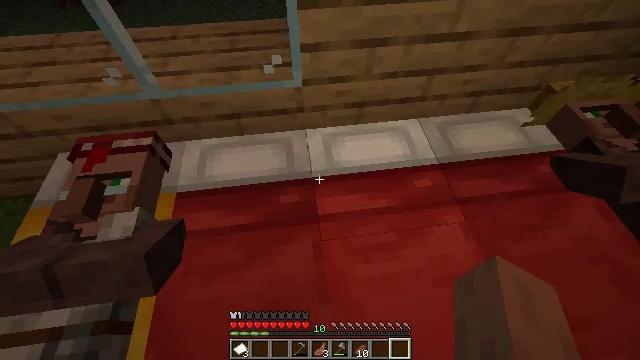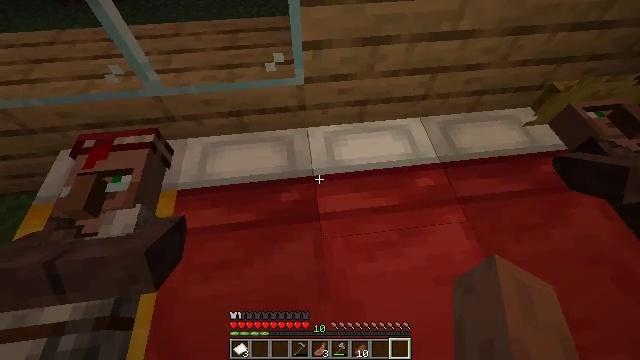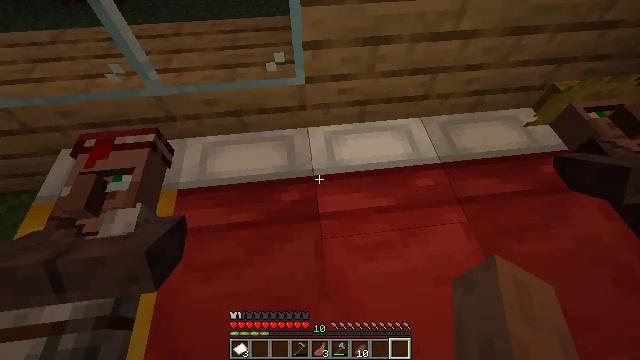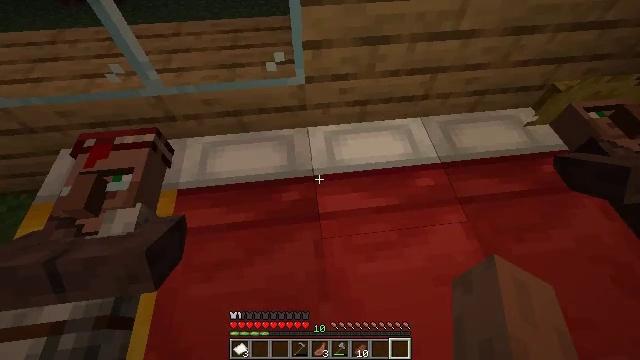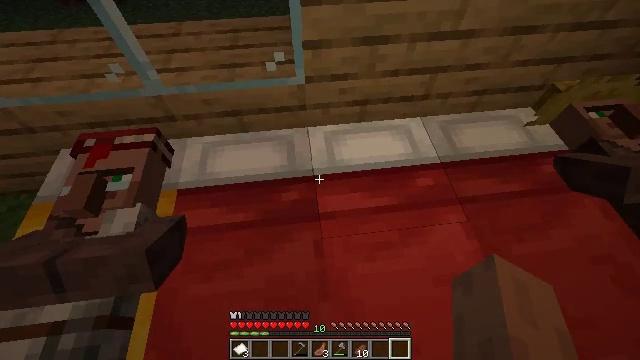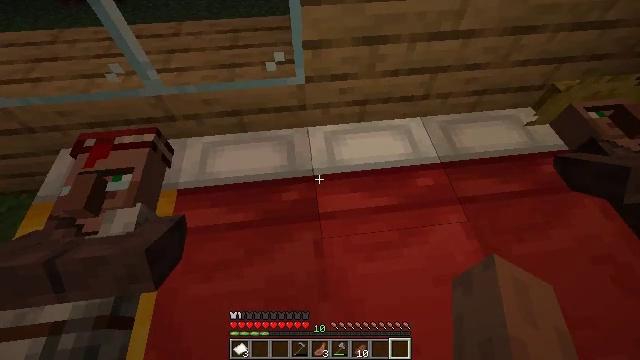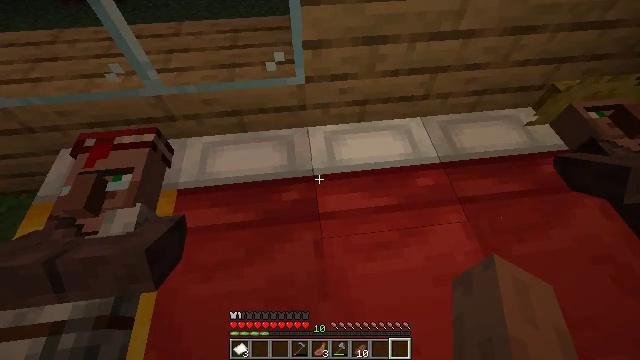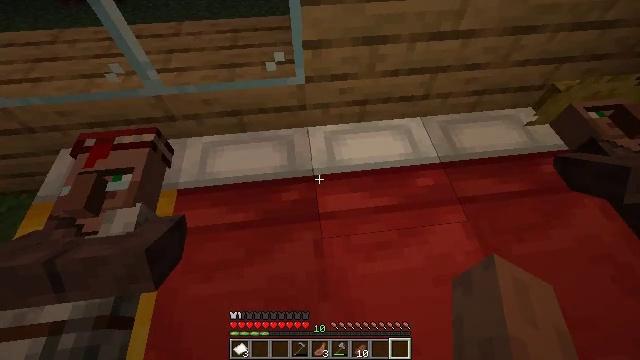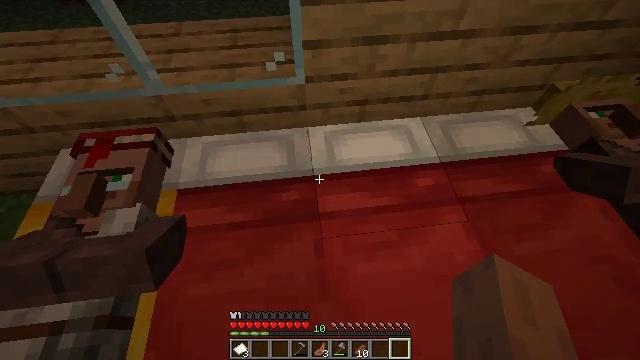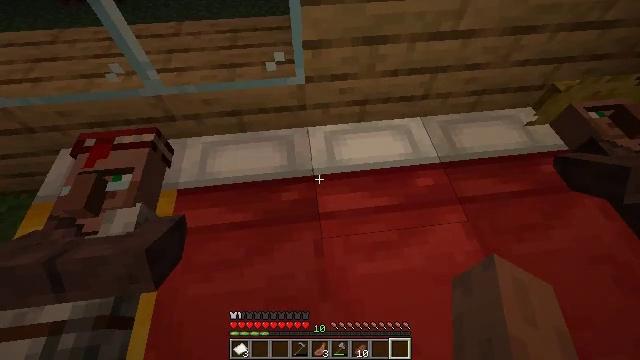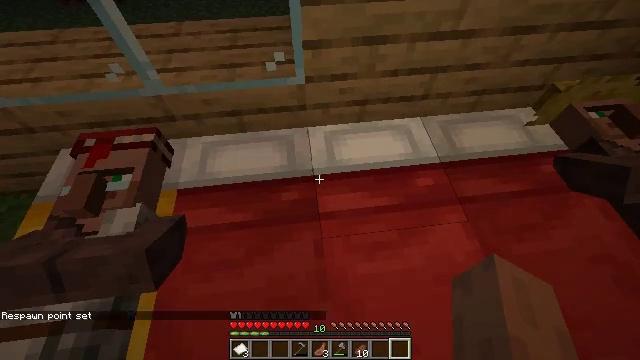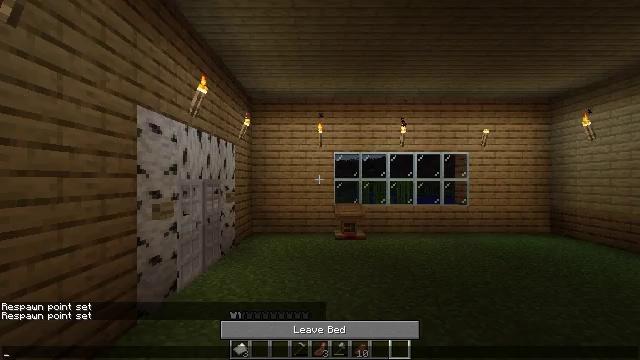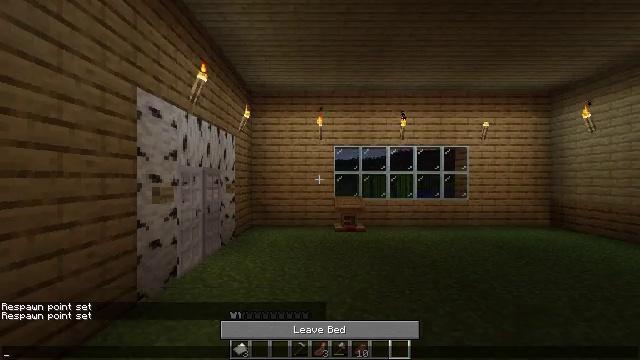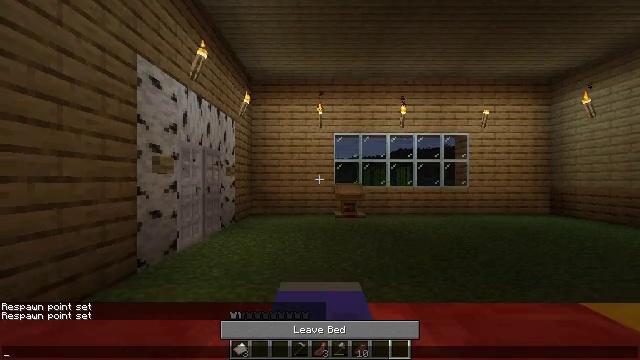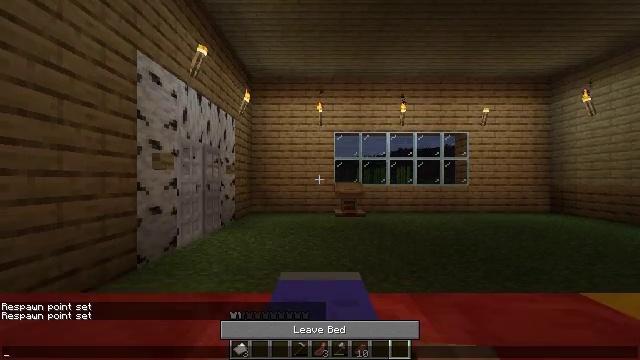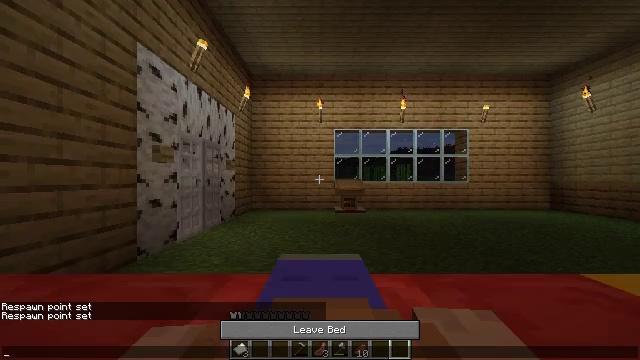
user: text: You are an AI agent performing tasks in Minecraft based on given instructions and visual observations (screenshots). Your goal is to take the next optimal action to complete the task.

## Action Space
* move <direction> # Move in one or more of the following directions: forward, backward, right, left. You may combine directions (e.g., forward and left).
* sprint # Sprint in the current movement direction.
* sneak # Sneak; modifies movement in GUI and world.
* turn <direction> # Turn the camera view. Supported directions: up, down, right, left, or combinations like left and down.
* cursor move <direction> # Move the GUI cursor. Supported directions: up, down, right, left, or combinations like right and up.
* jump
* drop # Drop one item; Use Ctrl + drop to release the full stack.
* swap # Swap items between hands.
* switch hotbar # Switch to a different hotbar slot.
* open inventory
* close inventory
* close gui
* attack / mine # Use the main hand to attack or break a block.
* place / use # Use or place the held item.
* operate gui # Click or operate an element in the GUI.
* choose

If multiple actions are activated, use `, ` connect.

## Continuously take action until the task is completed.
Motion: motion action
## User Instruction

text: Use two pieces of paper and four wooden planks to craft a cartography table.
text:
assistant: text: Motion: no_op
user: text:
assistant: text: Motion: no_op
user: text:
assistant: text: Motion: no_op
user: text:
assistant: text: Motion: no_op
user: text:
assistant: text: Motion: use / place
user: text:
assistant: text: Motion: use / place
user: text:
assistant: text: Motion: use / place
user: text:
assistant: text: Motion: no_op
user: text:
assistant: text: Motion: no_op
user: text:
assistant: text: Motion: no_op
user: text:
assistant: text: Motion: no_op
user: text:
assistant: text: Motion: open gui
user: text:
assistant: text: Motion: no_op
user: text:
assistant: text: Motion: no_op
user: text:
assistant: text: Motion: no_op
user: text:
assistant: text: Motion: no_op
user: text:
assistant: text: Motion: no_op
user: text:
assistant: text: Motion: no_op
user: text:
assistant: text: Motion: no_op
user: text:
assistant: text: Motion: no_op
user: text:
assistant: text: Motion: no_op
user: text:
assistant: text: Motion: no_op
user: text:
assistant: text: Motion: no_op
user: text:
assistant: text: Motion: no_op
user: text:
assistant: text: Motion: no_op
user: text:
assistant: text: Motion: cursor move left and down
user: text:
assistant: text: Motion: cursor move left and down
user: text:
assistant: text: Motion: cursor move left
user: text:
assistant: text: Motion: cursor move left
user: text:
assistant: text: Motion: cursor move left